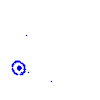
Particle: electron